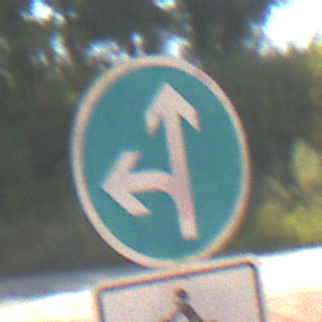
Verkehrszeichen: VorgeschriebeneFahrtrichtungGeradeausOderLinks
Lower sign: EinspurigeFahrzeugeFrei3
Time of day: MorningAfternoon
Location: Outdoor (Nature)
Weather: Clear
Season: Summer
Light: Natural